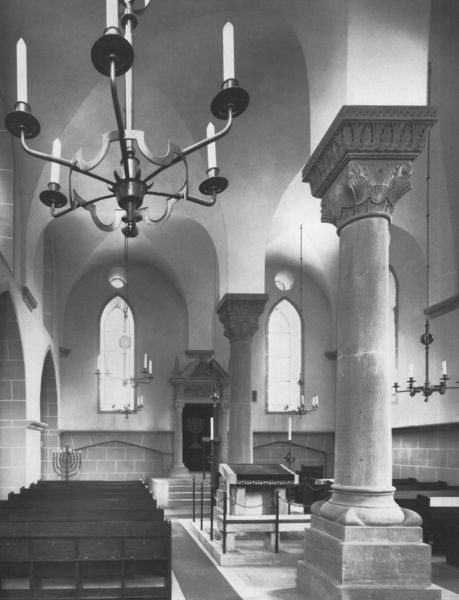
Titel: Synagoge und Mikwe in Worms
Standort: Worms, Synagoge (EU - D - RP)
Schlagwörter: weiß, fenster, lampe, licht, pfeiler, säule, säulen, tisch, architektur, sockel, stein, innenraum, kirche, innen, gotik, schiff, bogen, mauer, klein, bank, gestühl, kerze, kerzen, kronleuchter, leuchter, lüster, innenansicht, stufen, foto, fotografie, bögen, eisen, gewölbe, hängen, rundfenster, schwarzweiss, gebet, altar, bänke, pult, kapitell, photo, sims, kerzenhalter, kanzel, seitenschiff, spitzbogen, spitzbögen, romanik, kapelle, gothisch, aufnahme, acht, armleuchter, oculi, romanisch, synagoge, luster, evangelisch, jude, katholisch, jüdisch, protestantisch, heidnisch, kornleuchter, ich sehe nichts, kircke, kadelaber, gebetsraum